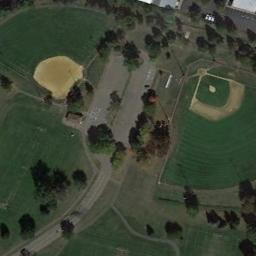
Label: baseball_diamond